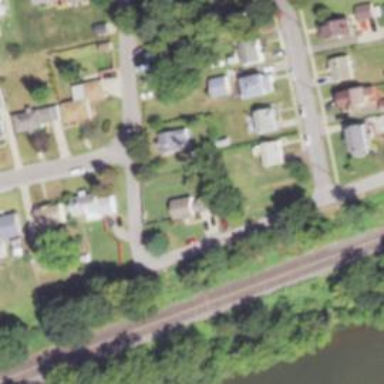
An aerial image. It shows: Residential road.